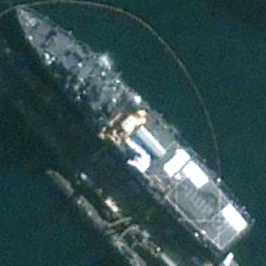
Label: combat